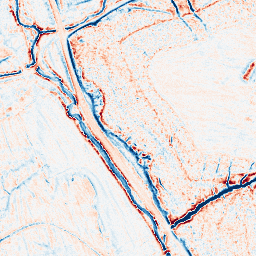
Category: edge_preserving
Decomposition family: anisotropic_diffusion
Decomposition parameters: iterations: 20
kappa: 50
gamma: 0.1
Upsampling method: bicubic_16x
Upsampling parameters: scale: 16
Upsampling scale: 16